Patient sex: F
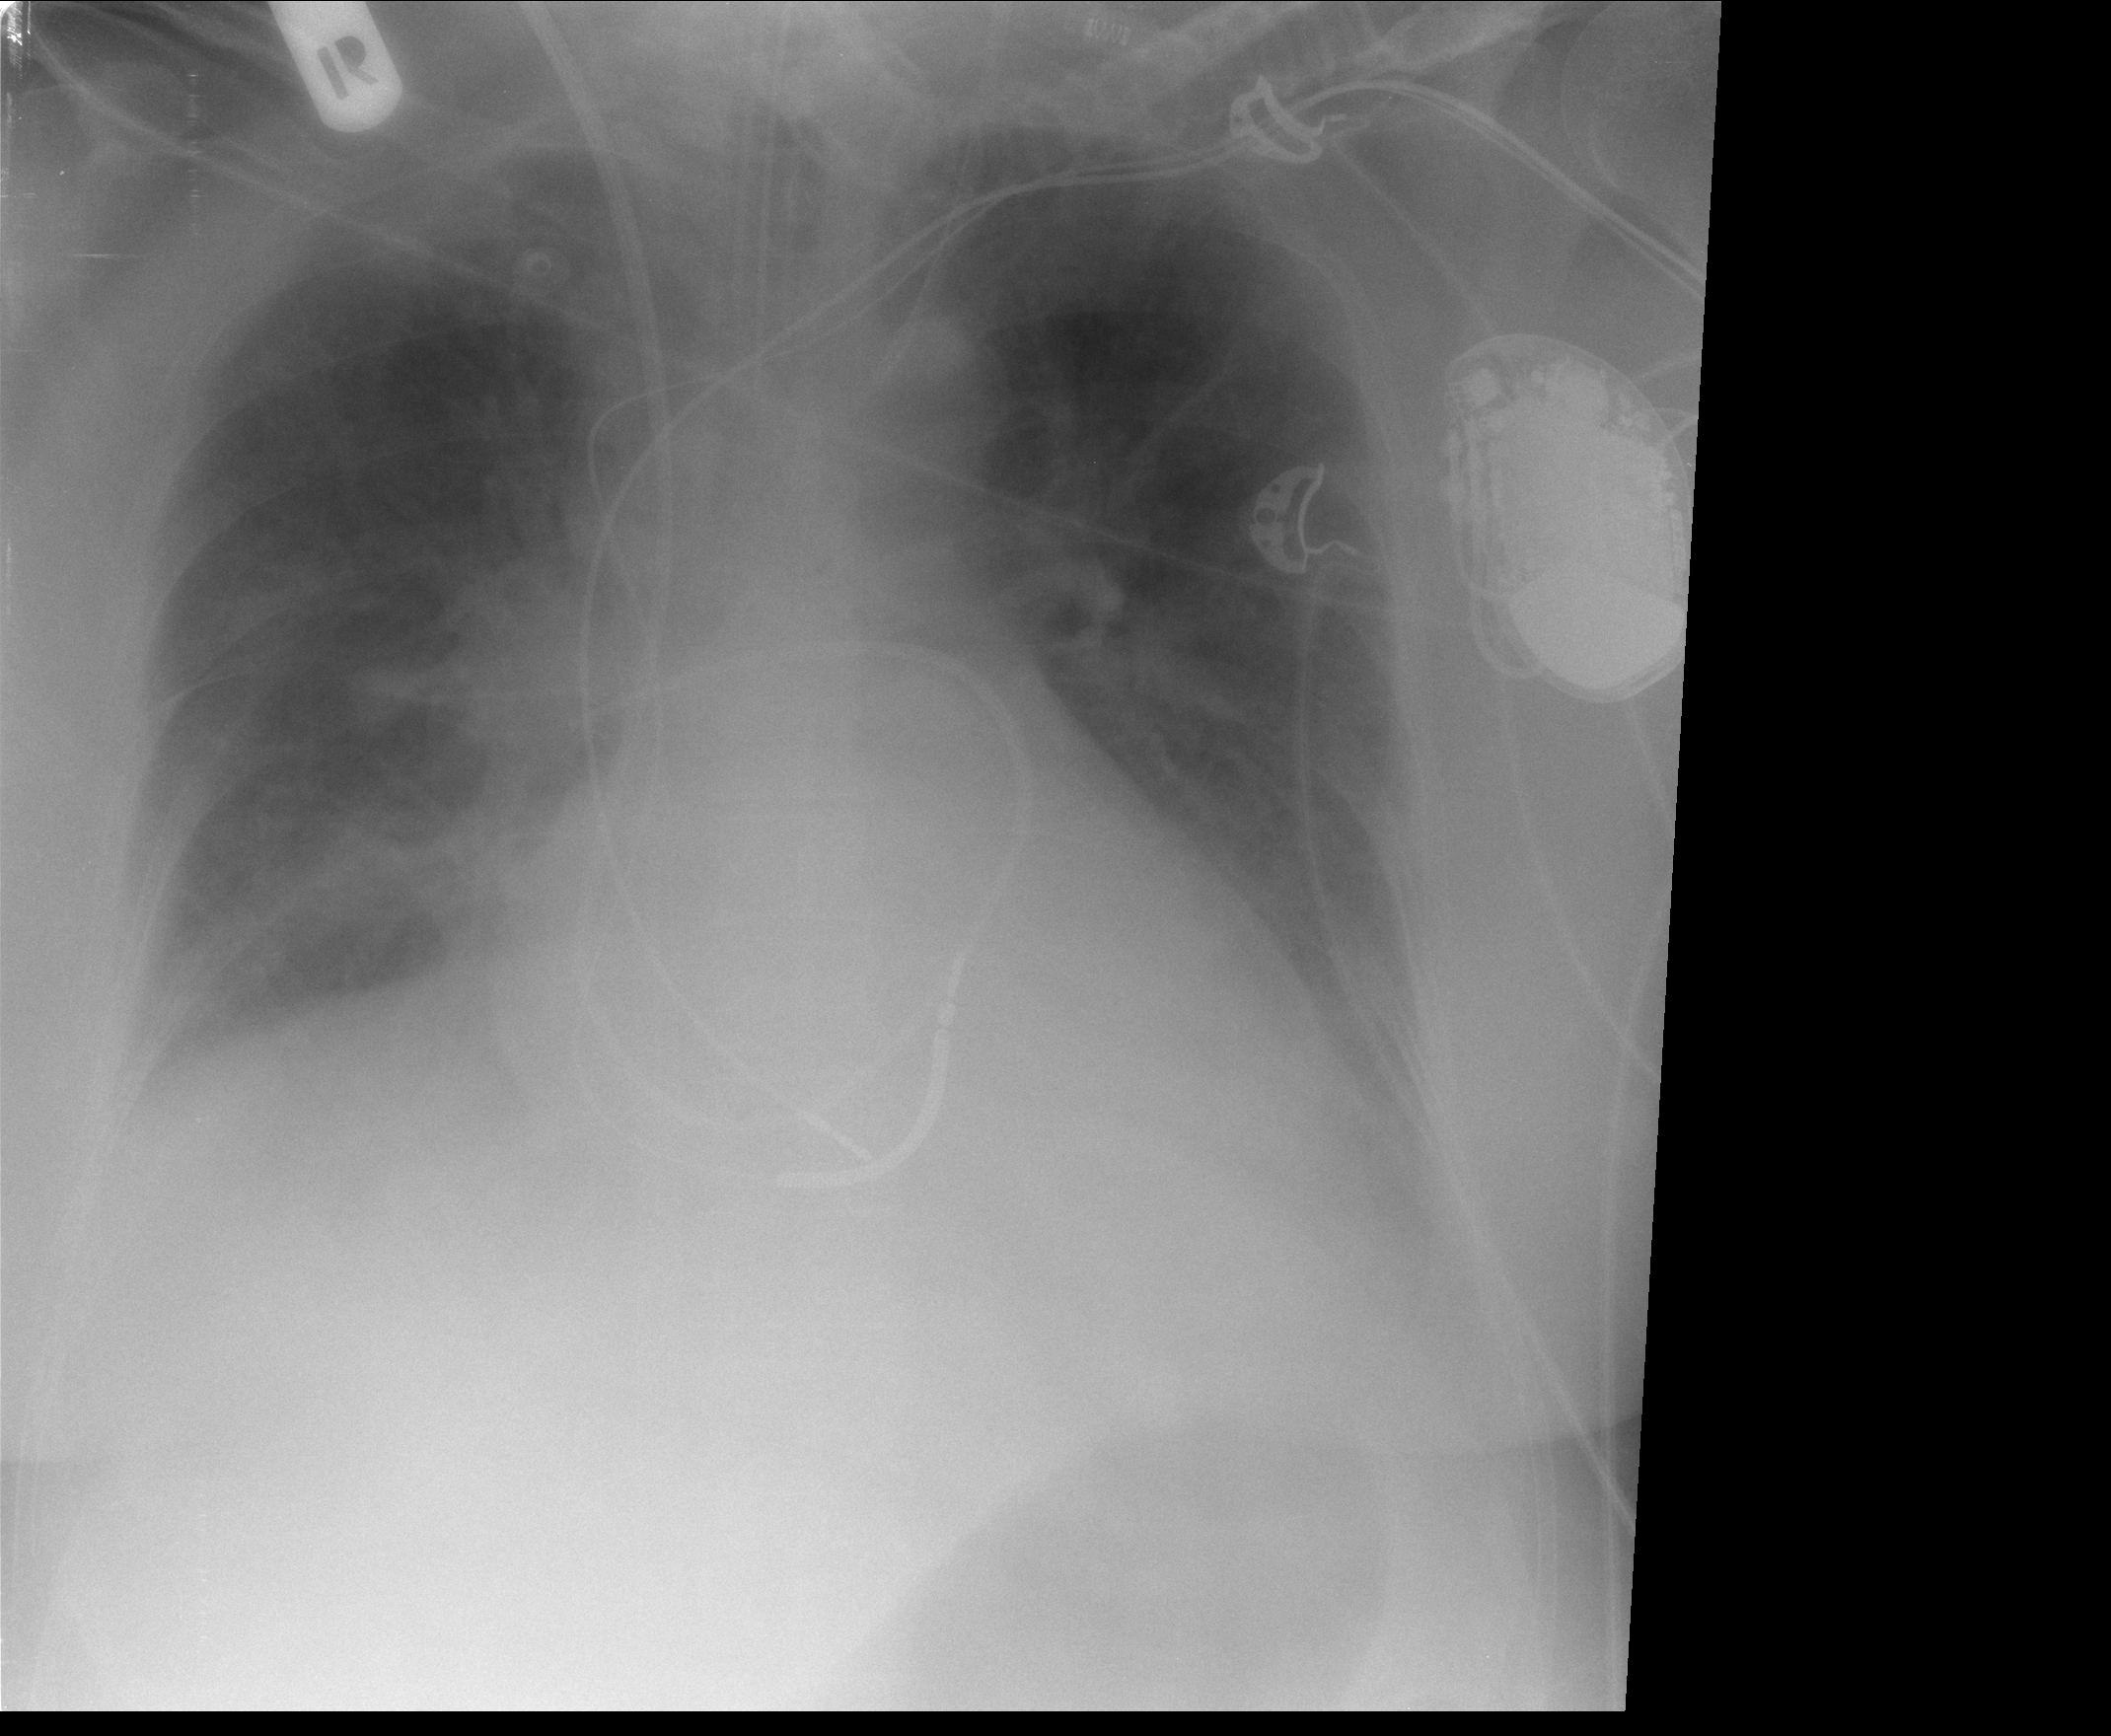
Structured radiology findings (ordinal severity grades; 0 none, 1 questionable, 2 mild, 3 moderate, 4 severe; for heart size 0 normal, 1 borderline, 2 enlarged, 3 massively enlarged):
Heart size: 2
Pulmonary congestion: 2
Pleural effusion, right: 2
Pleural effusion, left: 2
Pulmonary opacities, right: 1
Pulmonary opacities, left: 0
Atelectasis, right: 2
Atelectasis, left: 2